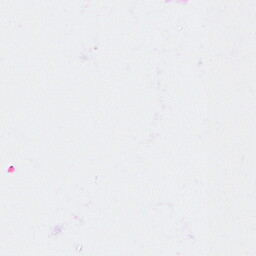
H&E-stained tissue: Breast